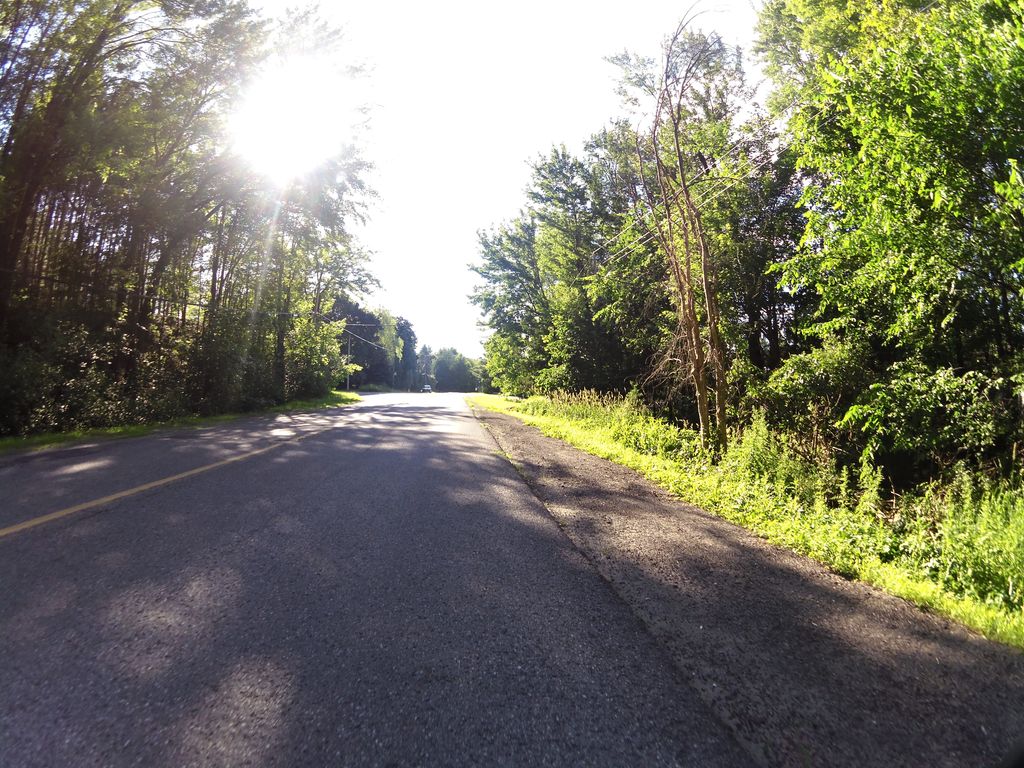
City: ottawa-gatineau